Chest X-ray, AP view. Patient: 34 years old, sex F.
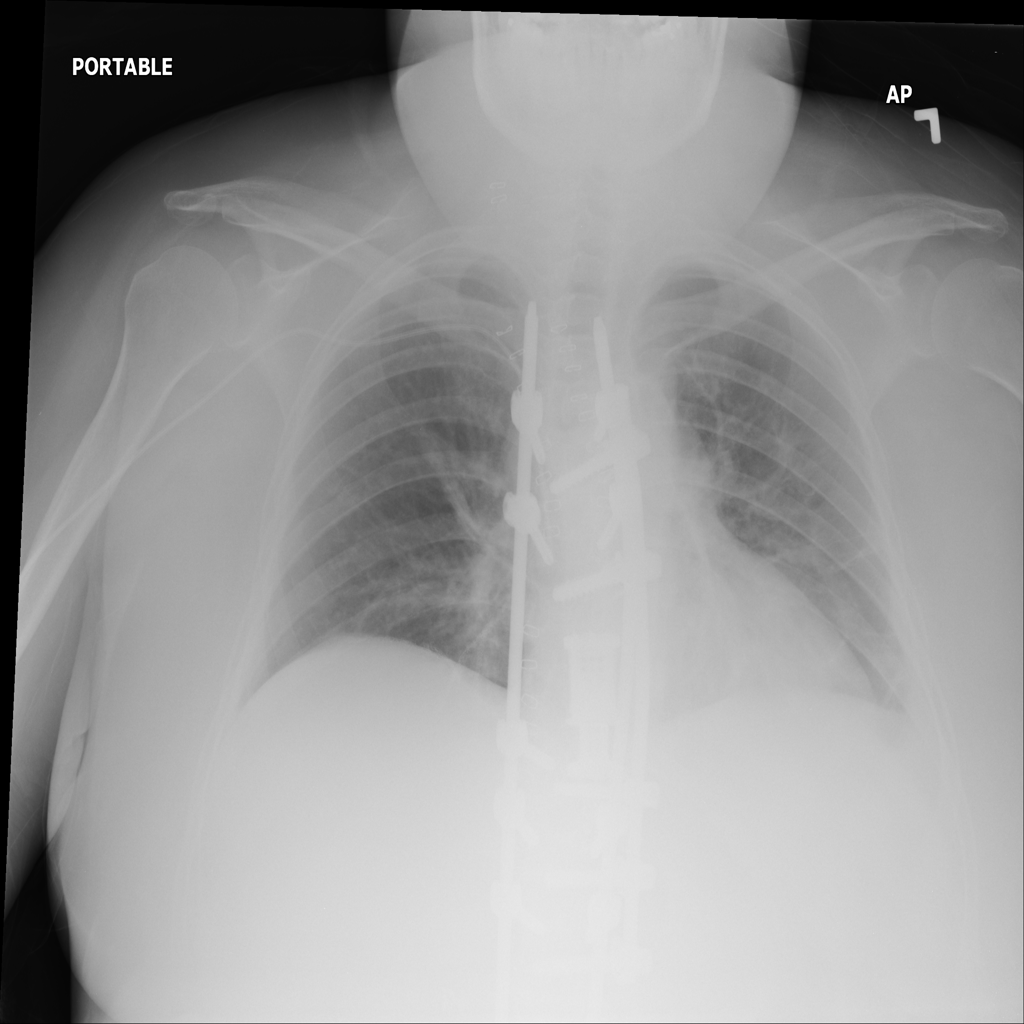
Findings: No Finding